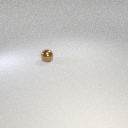
small brown metal sphere